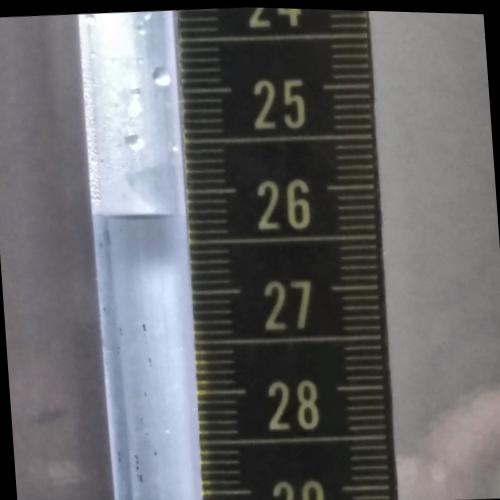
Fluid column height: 26.2 cm